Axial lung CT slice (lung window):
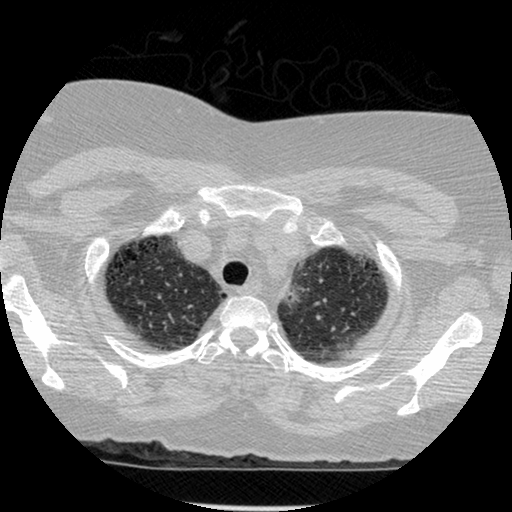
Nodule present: no